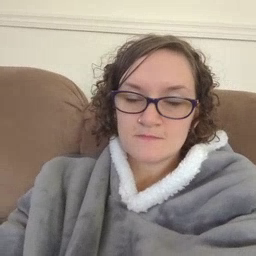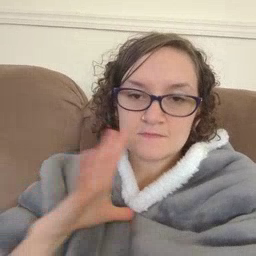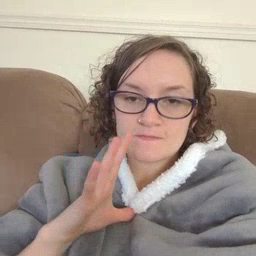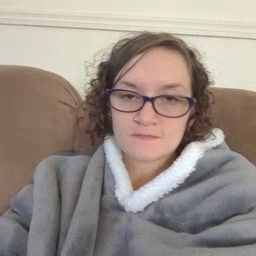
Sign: fine